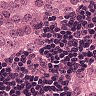
Metastatic tissue present: yes